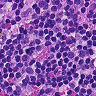
Metastatic tissue present: no